I will show an image sequence of human cooking. I have annotated the images with numbered circles. Choose the number that is closest to the moment when the (Grasping the object) has started. You are a five-time world champion in this game. Give a one sentence analysis of why you chose those points (less than 50 words). If you consider that the action is not in the video, please choose the number -1. Provide your answer at the end in a json file of this format: {"points": []}
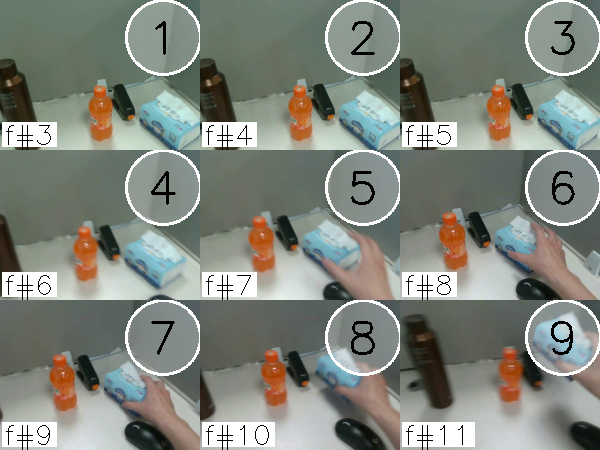
Frame 7 shows the clearest moment of hand-object contact.
{"points": [7]}